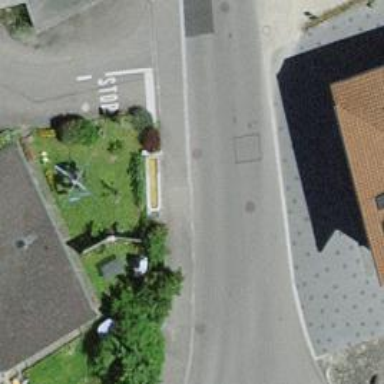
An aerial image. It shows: Bus stop with platform for public transport.